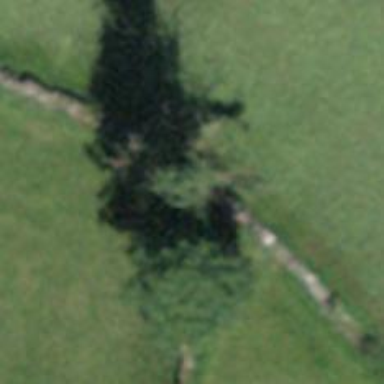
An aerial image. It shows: Dry stone wall barrier.